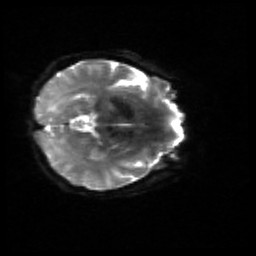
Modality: sbref
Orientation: axial
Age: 50
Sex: female
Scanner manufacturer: siemens
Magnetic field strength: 3 T
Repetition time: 4.71 s
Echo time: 0.0906 s